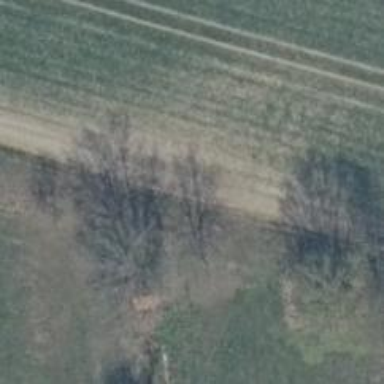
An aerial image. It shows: Row of trees in natural setting.